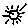
Label: sun